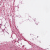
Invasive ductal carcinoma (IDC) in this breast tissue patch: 0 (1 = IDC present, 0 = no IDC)